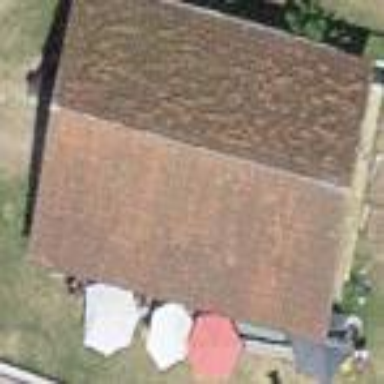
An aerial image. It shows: Shed building.